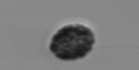
Label: Pseudochattonella_farcimen